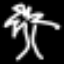
Label: palm tree